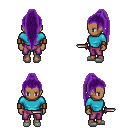
a pixel art fantasy rpg character, female body template, human, dark skin, teal long-sleeve shirt, magenta pants, purple extra-long topknot hairstyle, leather bracers, white slippers, dagger, four views (front, back, left, right), 2x2 character sprite sheet, small pixel art, hard edges, no anti-aliasing